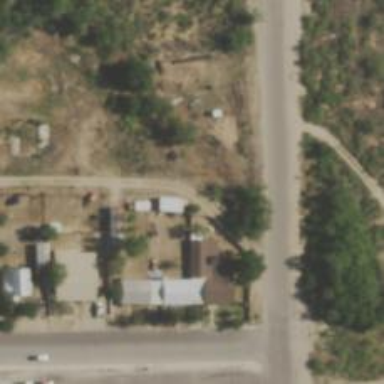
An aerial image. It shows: Alleyway designated as service road.